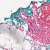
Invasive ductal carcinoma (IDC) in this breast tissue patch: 0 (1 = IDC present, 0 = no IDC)